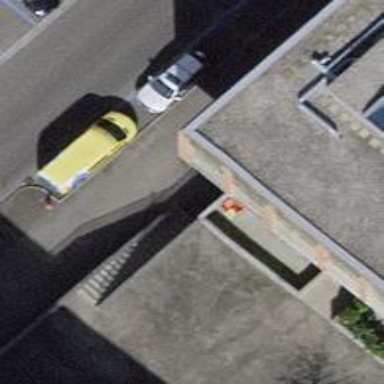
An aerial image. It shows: Set of steps on the road.